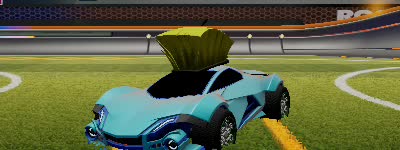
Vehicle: werewolf